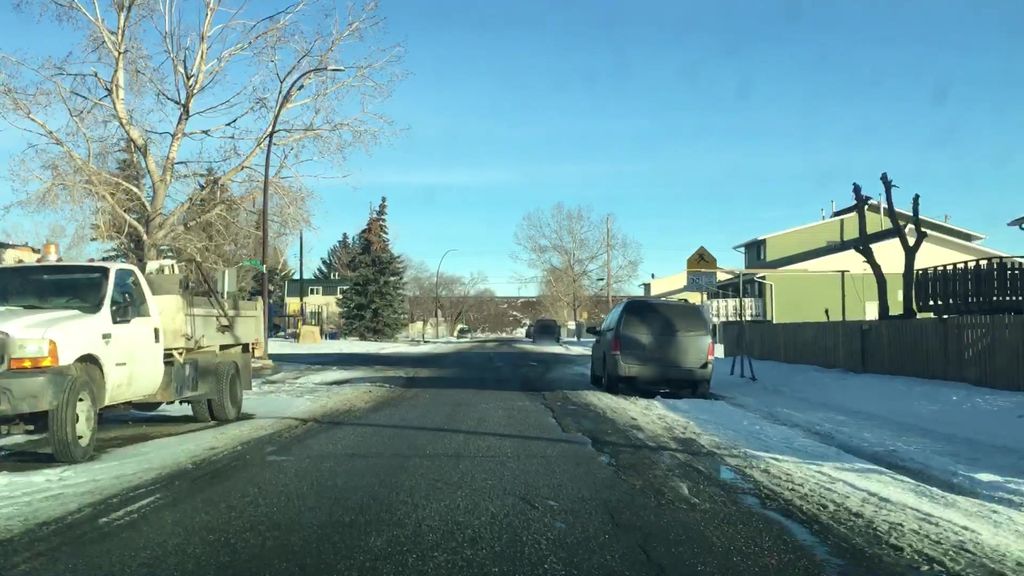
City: calgary